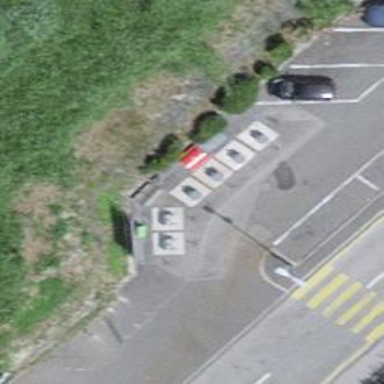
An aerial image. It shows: Recycling container for recycling.